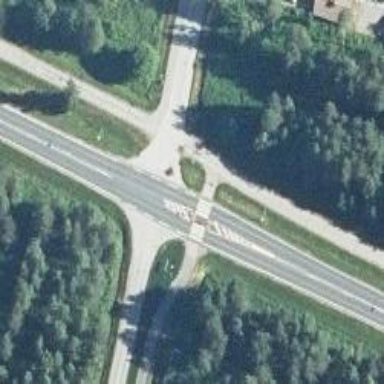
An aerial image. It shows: Unmarked asphalt crossing on cycleway road.